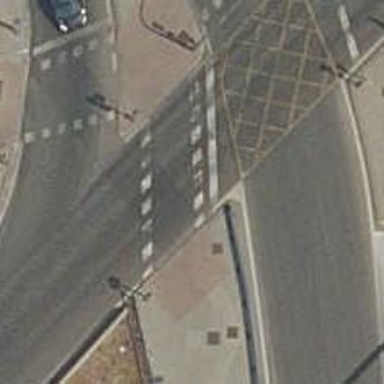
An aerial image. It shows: Footway with zebra crossing.